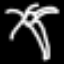
Label: palm tree